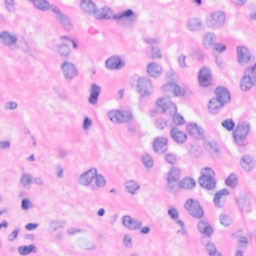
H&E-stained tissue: Breast